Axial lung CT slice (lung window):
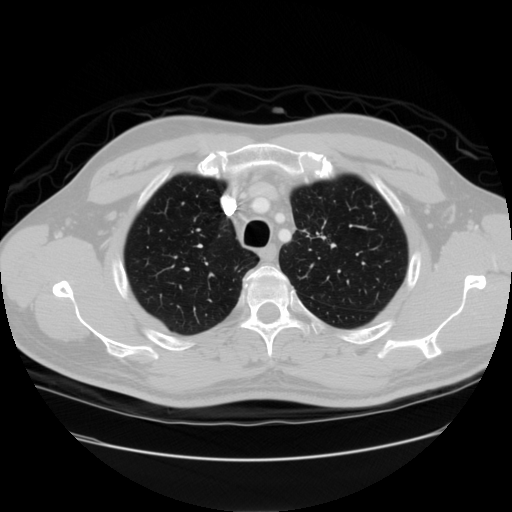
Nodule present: no